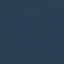
Land use / land cover: SeaLake